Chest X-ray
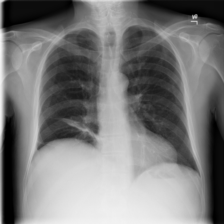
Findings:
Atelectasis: positive
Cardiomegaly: negative
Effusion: negative
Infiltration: negative
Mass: negative
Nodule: negative
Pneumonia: negative
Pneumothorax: negative
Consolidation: negative
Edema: negative
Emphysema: negative
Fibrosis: positive
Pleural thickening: negative
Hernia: negative